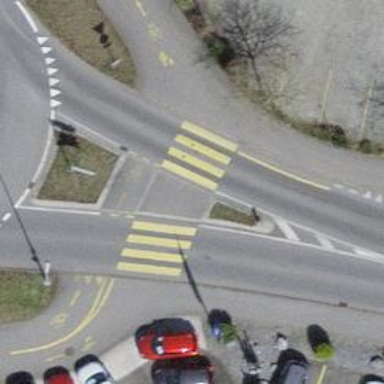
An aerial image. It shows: Cycleway with crossing island designed for cyclists.